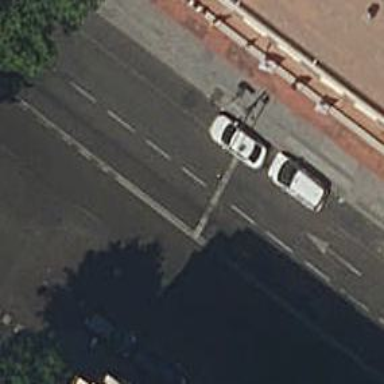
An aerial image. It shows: Taxi stand.